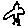
Label: bird